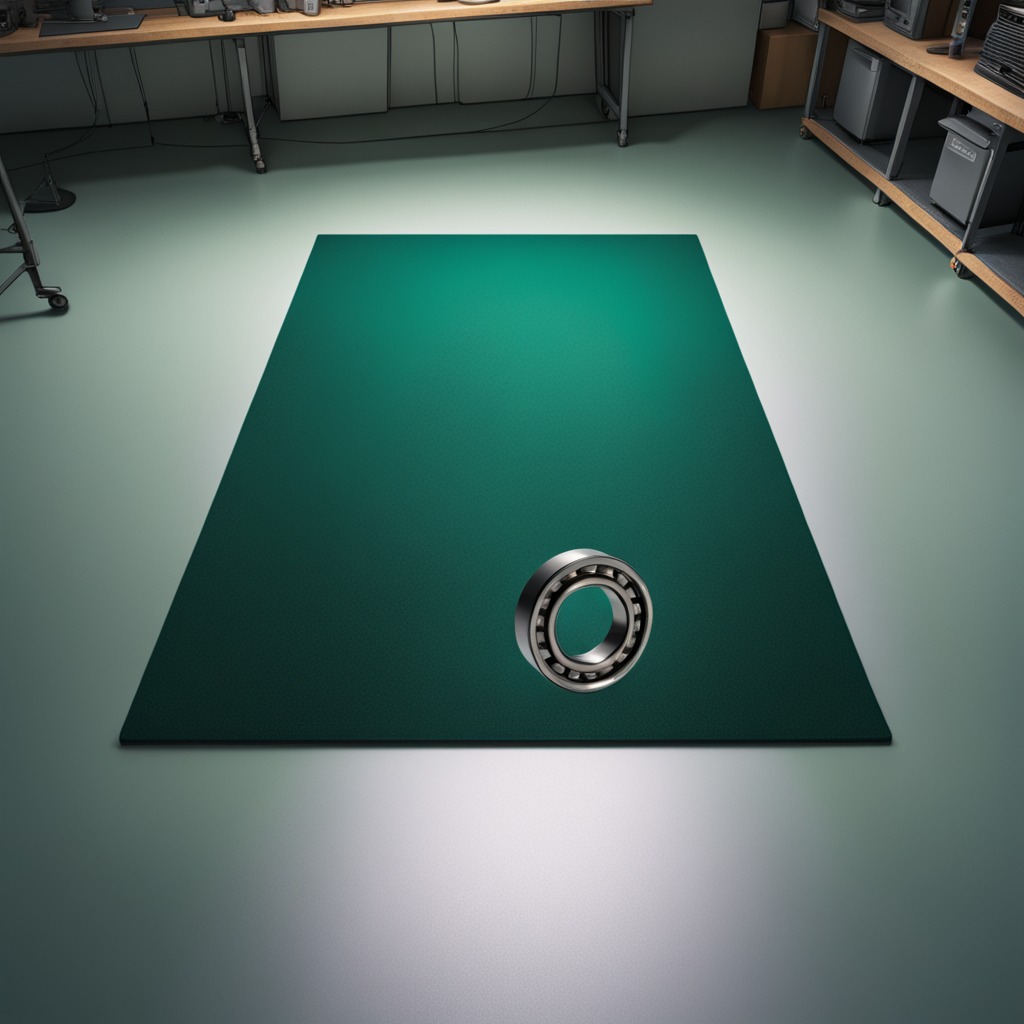
A metal ball bearing lies on the clean granite tabletop.